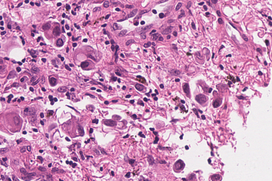
Tumor epithelial tissue: yes
Tumor-associated stroma tissue: yes
Normal tissue: no